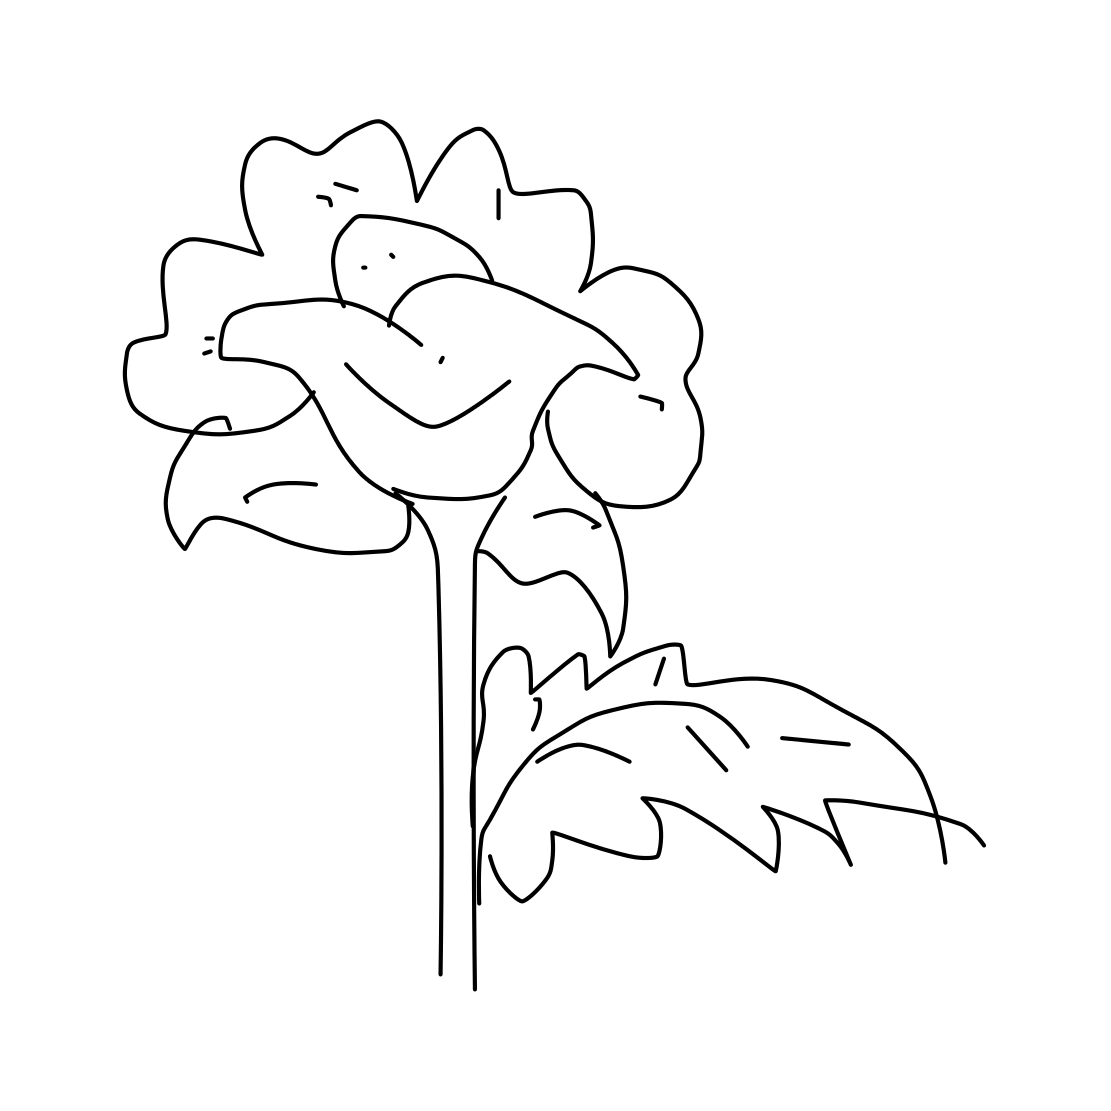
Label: flower with stem